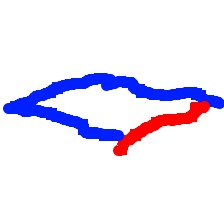
Shape: rhombus